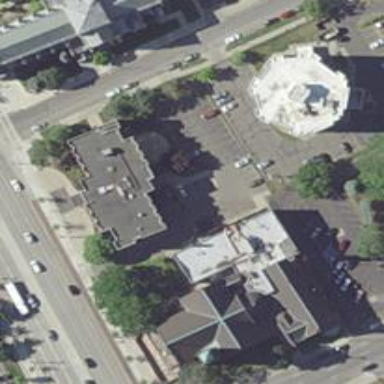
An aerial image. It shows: Community centre.